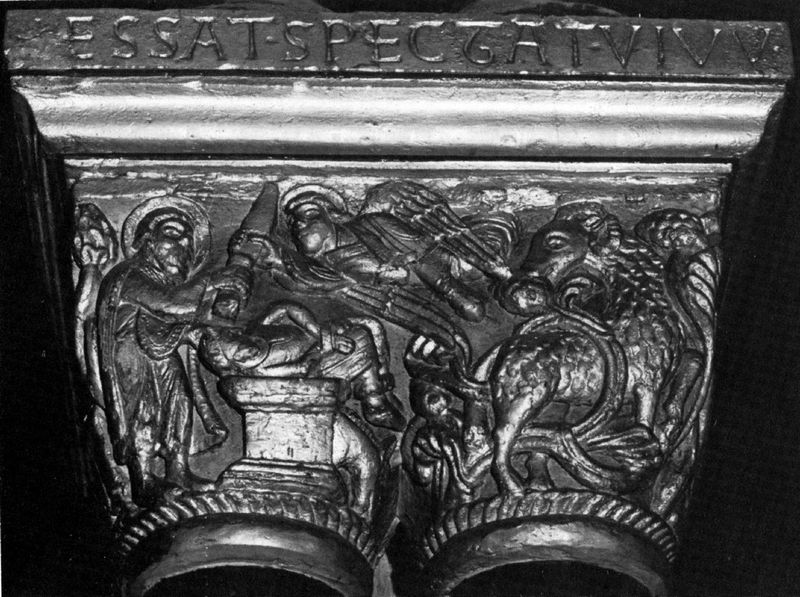
Titel: Onze Lieve Vrouwekerk, Kapitell
Standort: Maastricht (EU - NL)
Schlagwörter: flügel, gott, säule, bibel, hinrichtung, messer, mord, stein, kirche, kind, engel, relief, schrift, pilaster, metall, bronze, lamm, schaf, schwert, altar, kapitell, heiligenschein, fabel, isaak, opfer, bock, sohn, latein, widder, martyrium, abraham, jakob, köpfung, bromze, opfern, essat specgatium